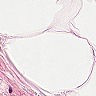
Metastatic tissue present: no